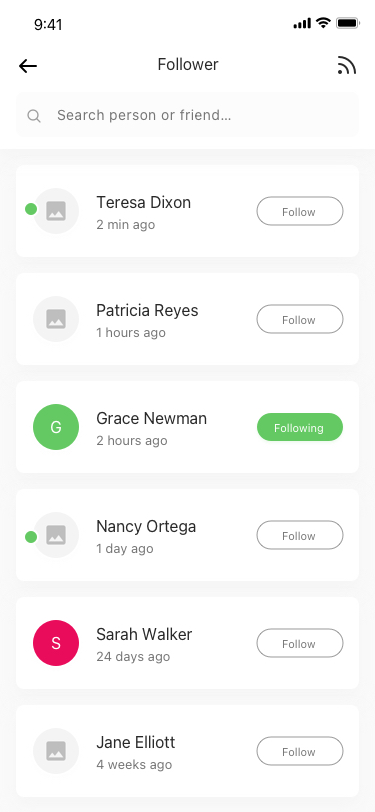
Text in this UI design:
Follow
Teresa Dixon
2 min ago
Follow
Patricia Reyes
1 hours ago
Following
Grace Newman
2 hours ago
G
Follow
Nancy Ortega
1 day ago
Follow
Sarah Walker
24 days ago
S
Follow
Jane Elliott
4 weeks ago
Follower
Search person or friend…